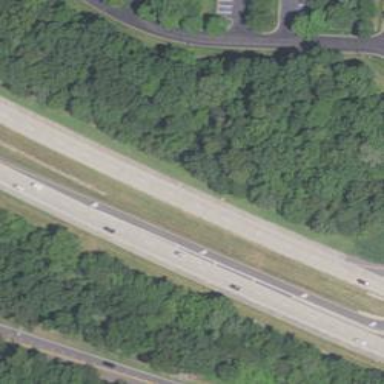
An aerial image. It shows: This image shows trunk highway that functions as expressway.